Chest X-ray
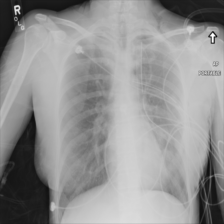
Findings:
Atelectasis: negative
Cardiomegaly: negative
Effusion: negative
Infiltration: negative
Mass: negative
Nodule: negative
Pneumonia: negative
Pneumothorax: negative
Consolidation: positive
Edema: negative
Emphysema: negative
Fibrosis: negative
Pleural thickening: negative
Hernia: negative